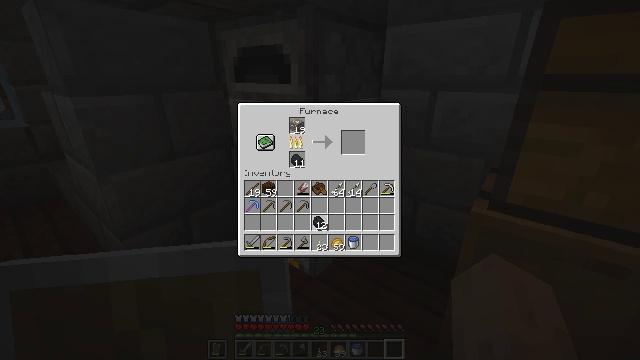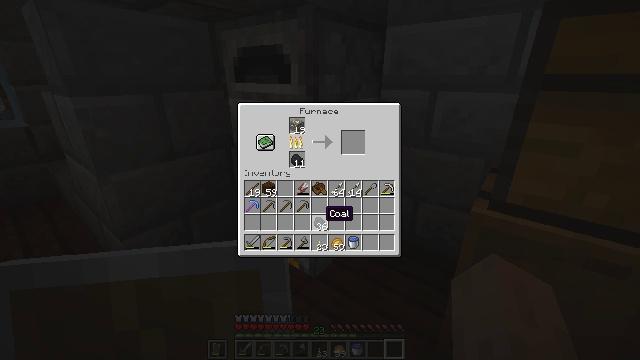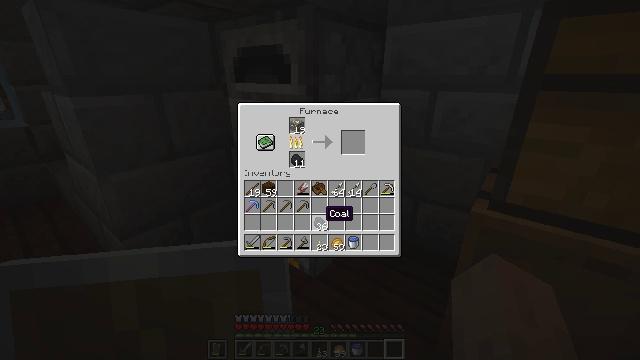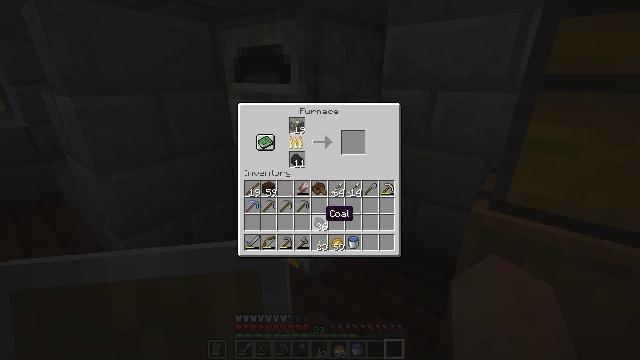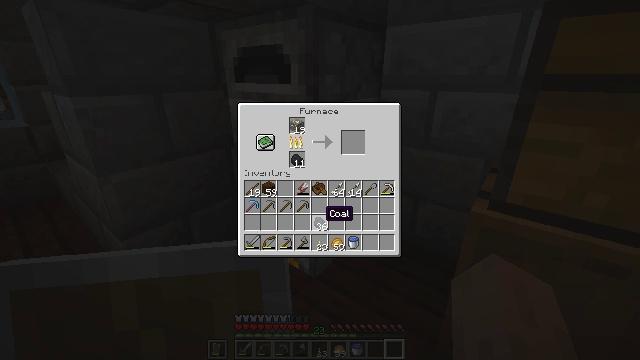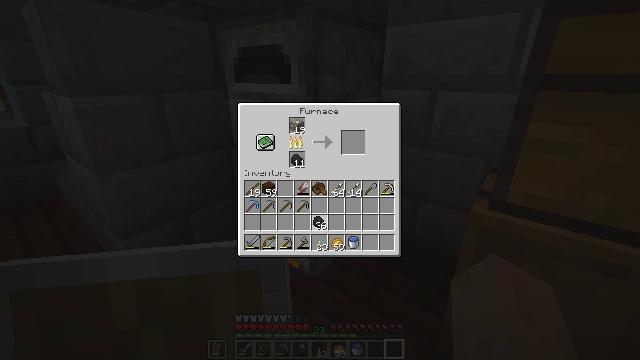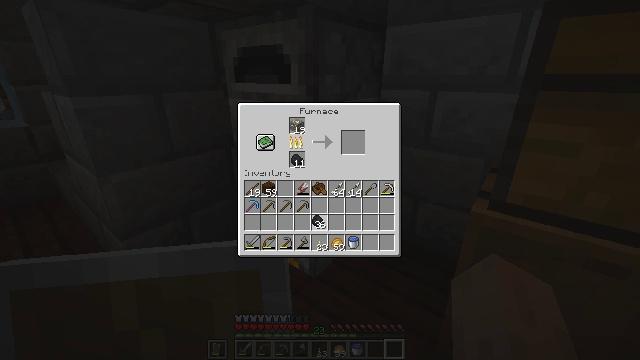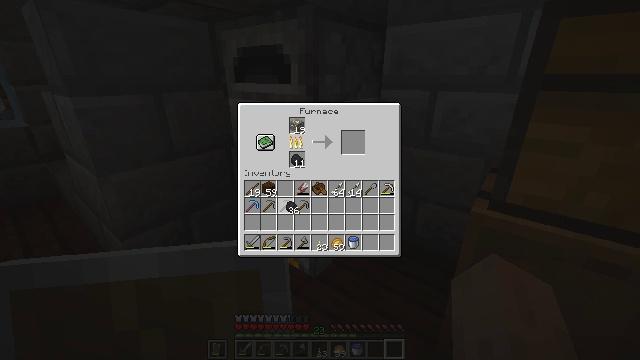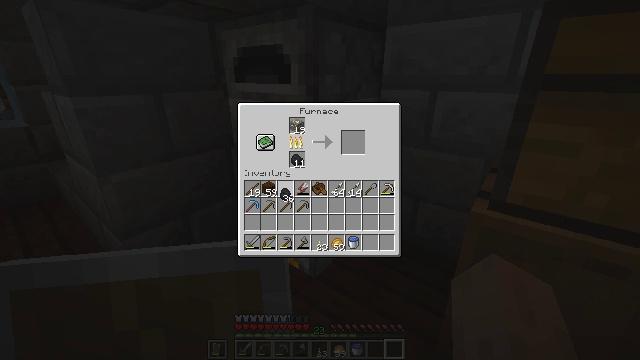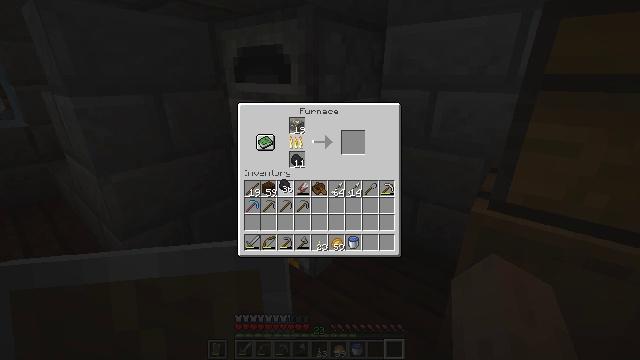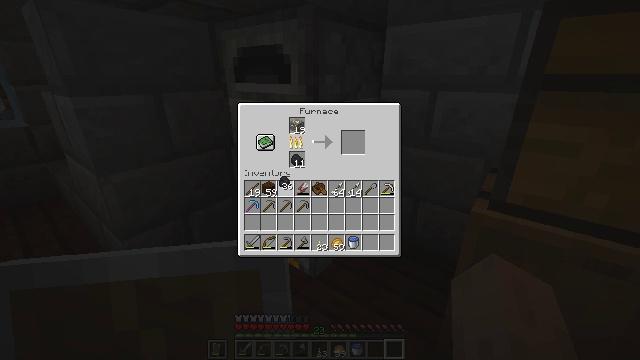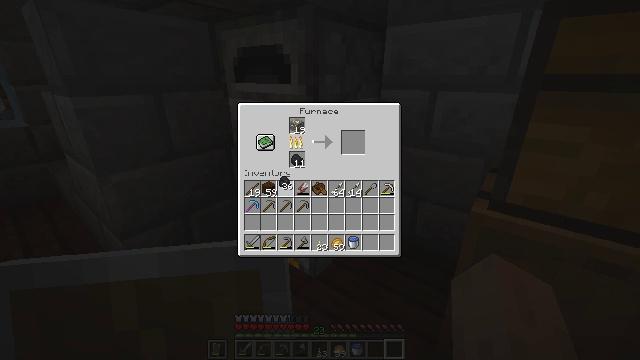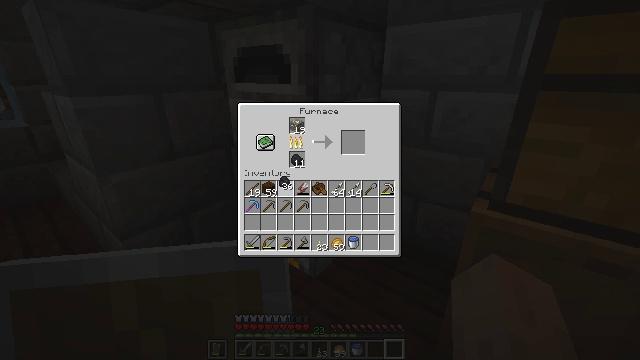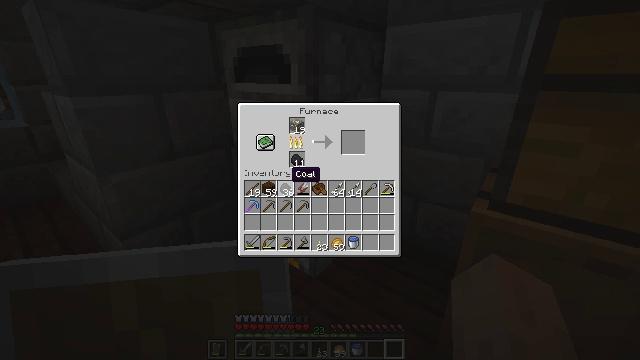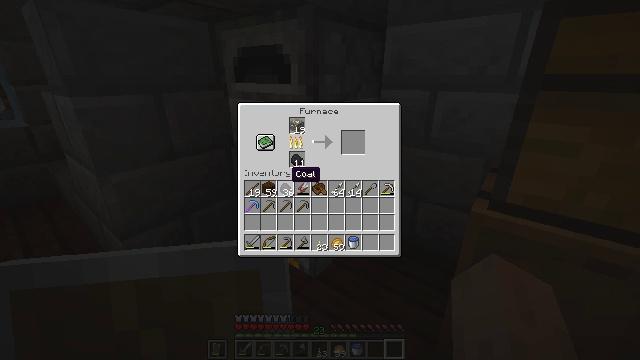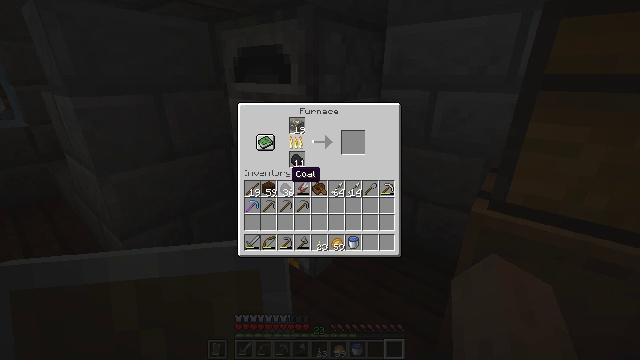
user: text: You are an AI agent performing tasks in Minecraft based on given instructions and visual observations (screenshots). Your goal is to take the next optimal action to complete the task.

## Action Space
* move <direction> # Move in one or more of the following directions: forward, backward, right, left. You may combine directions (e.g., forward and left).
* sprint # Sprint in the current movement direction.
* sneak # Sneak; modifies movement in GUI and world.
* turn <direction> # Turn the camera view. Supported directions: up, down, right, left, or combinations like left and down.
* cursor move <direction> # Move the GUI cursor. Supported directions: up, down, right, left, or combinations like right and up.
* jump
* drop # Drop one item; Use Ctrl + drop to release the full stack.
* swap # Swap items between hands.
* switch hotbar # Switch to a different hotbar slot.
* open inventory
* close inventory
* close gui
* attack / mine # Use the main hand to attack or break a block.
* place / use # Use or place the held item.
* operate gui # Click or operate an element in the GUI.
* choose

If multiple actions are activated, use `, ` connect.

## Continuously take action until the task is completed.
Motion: motion action
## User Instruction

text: Make shears using two iron ingots in the crafting table.
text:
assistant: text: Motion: no_op
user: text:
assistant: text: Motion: no_op
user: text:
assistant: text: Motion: no_op
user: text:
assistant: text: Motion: no_op
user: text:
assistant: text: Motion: attack / mine
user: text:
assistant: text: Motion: attack / mine
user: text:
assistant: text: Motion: turn left and up
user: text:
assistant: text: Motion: turn up
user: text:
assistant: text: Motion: turn up
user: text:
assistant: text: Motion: no_op
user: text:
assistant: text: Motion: attack / mine
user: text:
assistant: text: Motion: attack / mine
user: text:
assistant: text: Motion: no_op
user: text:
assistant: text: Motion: no_op
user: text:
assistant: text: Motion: no_op
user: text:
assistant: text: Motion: no_op
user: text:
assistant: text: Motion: no_op
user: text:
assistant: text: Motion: turn right
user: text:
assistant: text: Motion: no_op
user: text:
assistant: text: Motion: turn right
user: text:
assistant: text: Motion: sneak, attack / mine
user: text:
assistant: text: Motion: sneak, attack / mine
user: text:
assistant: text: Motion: sneak
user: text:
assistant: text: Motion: sneak
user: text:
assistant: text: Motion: turn right
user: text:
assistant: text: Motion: no_op
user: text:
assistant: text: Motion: turn right and down
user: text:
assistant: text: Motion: move forward, turn left and down
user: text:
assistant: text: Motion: move forward and move left, turn left and up
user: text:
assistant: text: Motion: move forward and move left, turn left